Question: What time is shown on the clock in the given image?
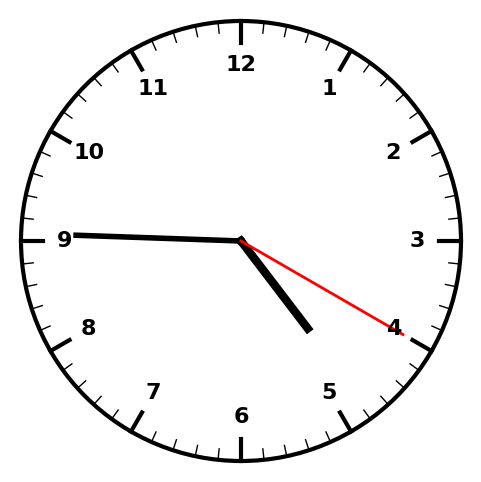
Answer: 04:45:20